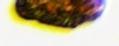
Label: Akashiwo